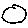
Label: circle